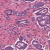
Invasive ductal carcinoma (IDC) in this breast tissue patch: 1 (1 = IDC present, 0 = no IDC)